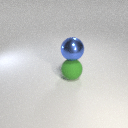
large blue metal sphere above large green rubber sphere